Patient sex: M
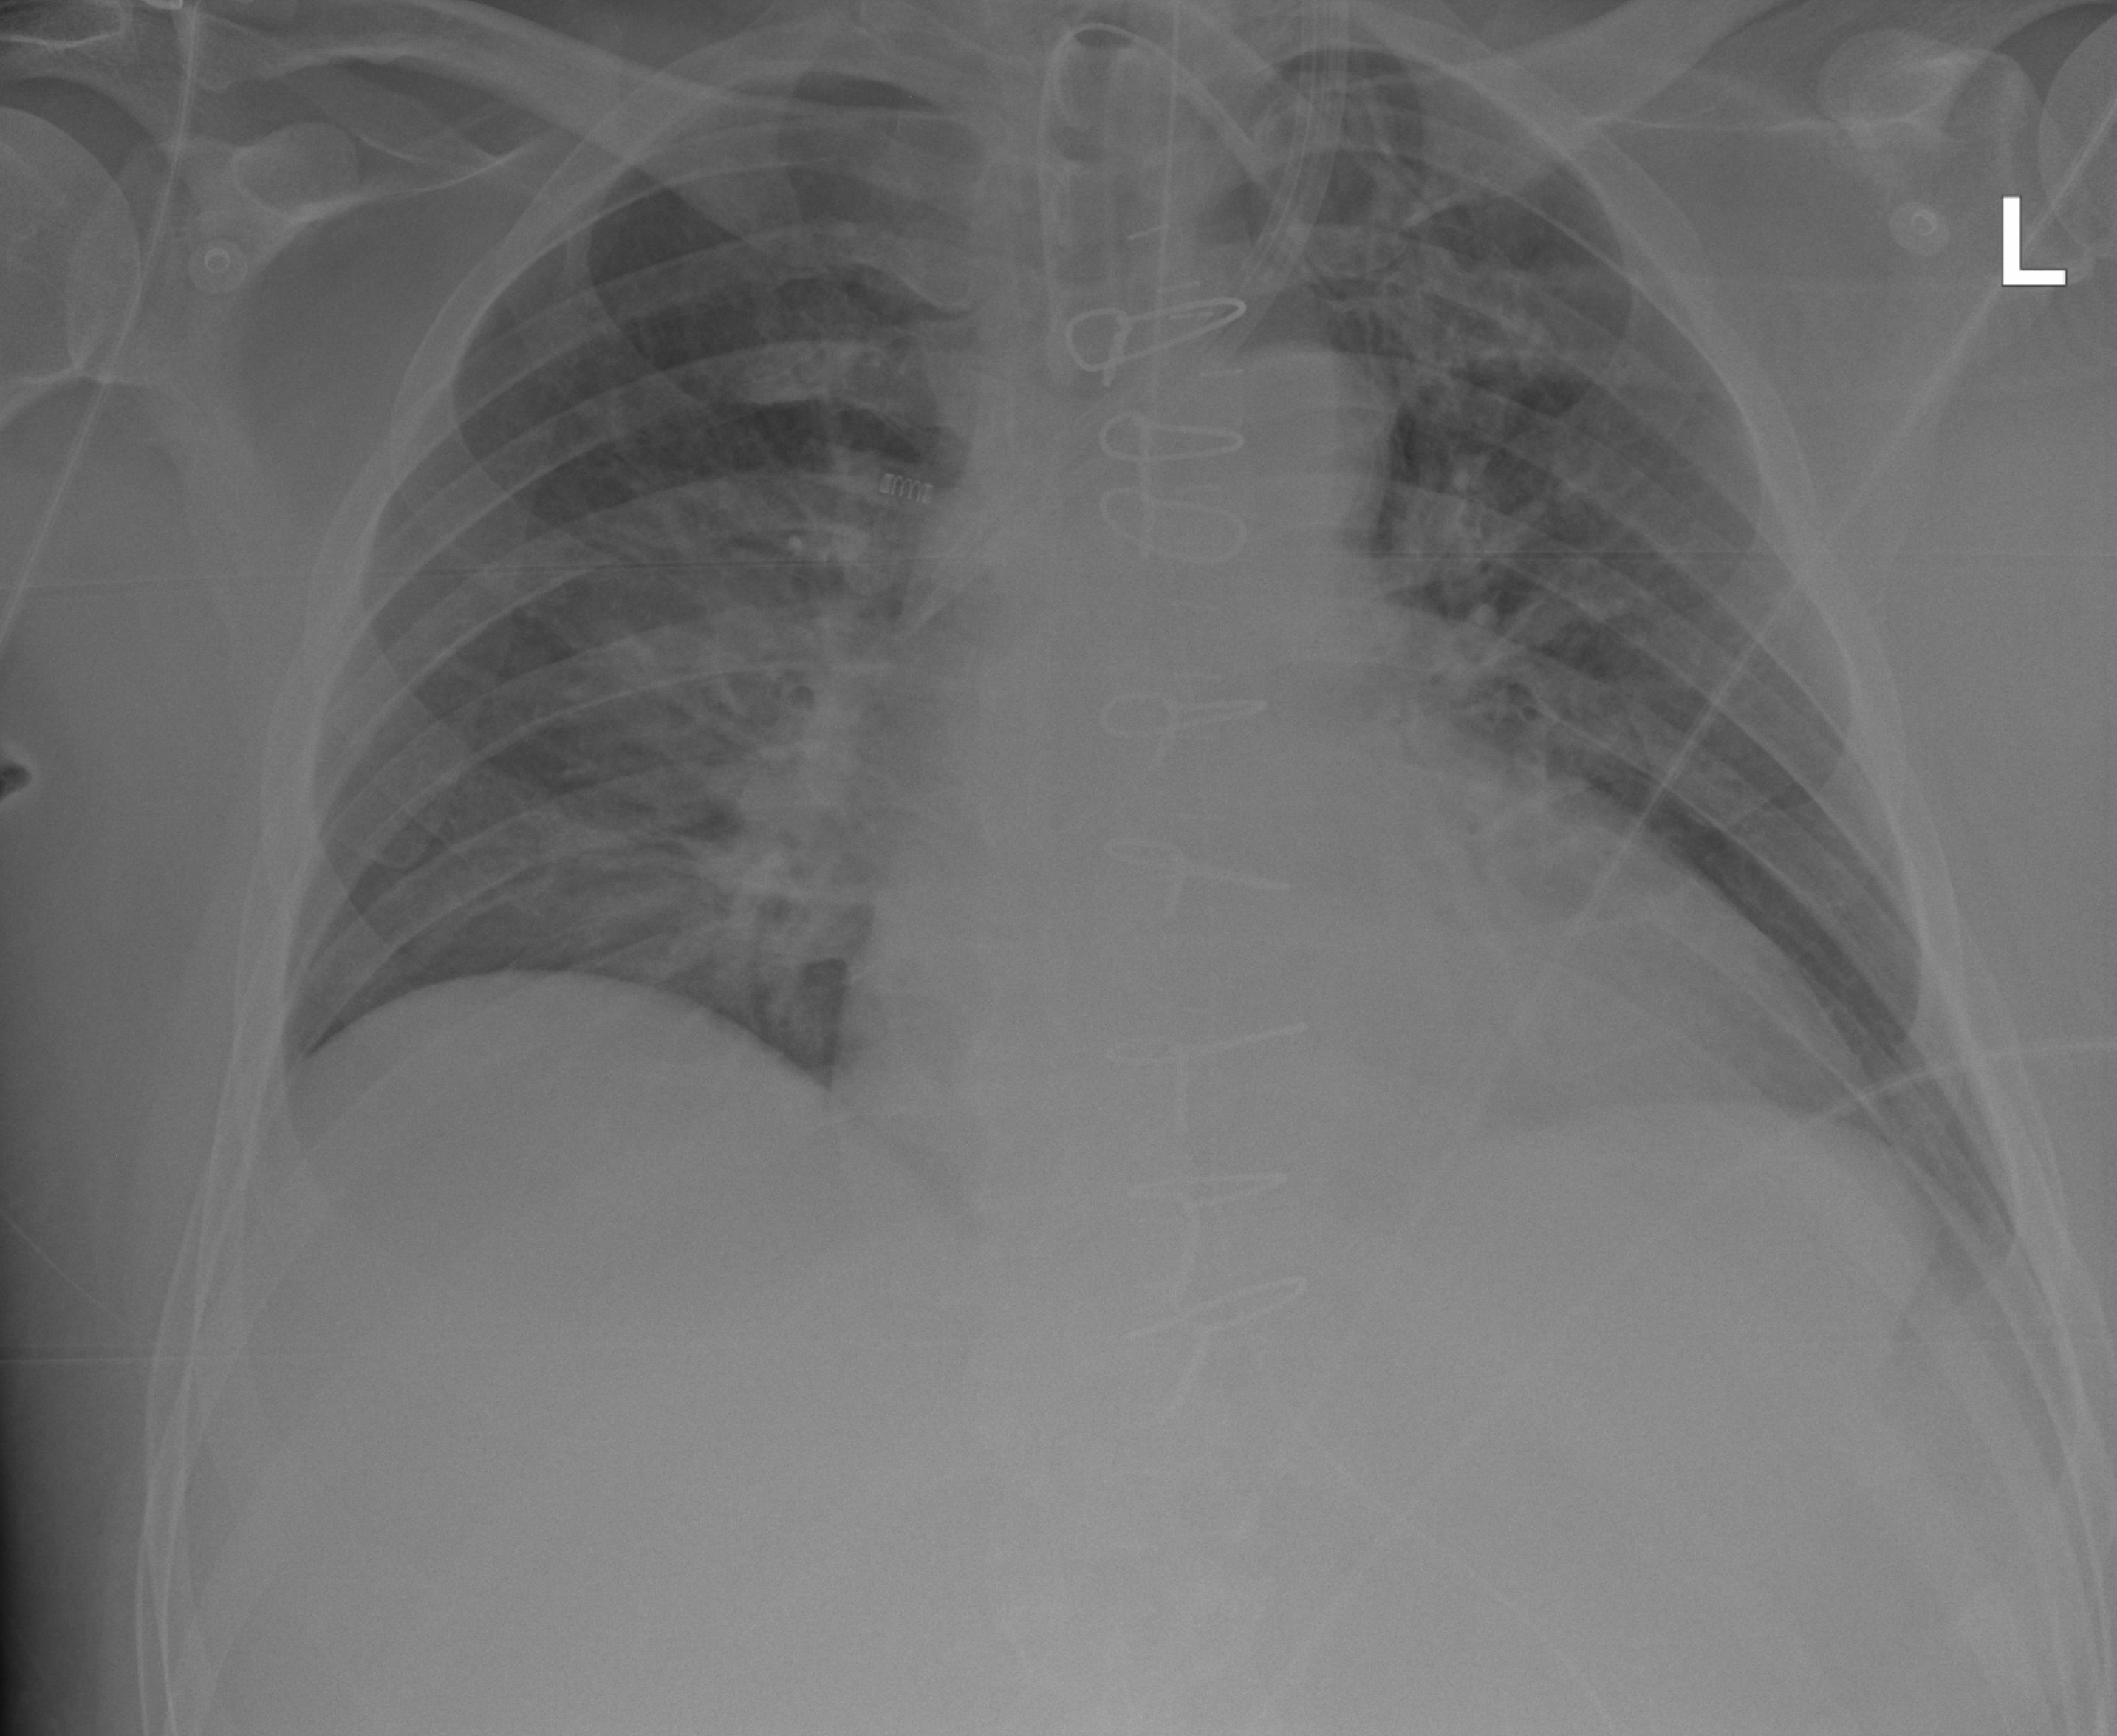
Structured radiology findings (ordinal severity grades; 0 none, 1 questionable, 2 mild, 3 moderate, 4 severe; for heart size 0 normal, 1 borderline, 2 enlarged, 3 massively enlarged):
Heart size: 2
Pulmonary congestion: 2
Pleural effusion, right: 0
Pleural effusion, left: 0
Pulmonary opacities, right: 2
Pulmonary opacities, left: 0
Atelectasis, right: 2
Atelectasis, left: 2